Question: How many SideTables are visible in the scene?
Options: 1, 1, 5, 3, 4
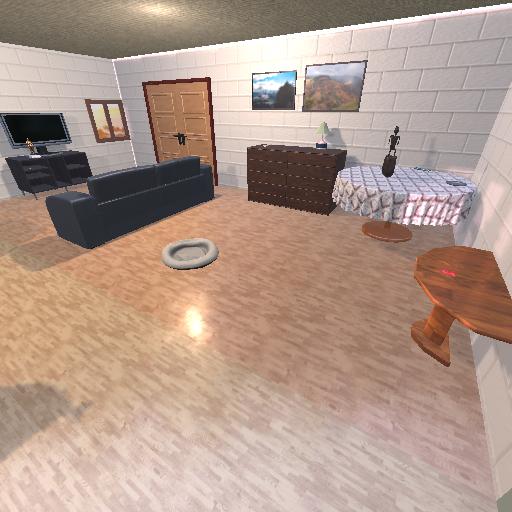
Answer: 1